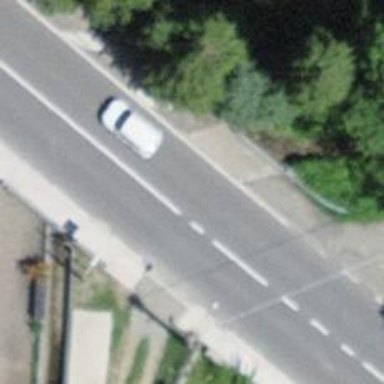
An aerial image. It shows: Asphalt sidewalk along the footway.